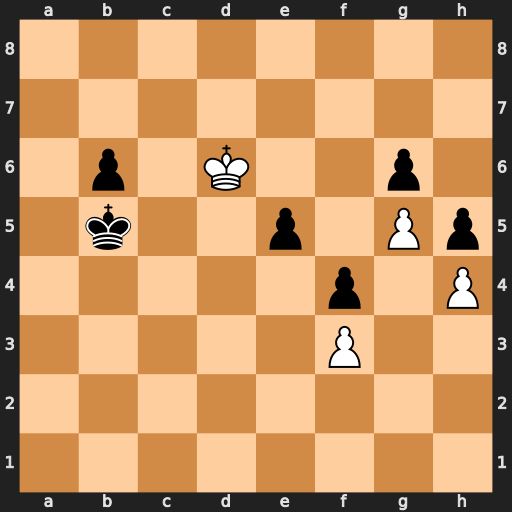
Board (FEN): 8/8/1p1K2p1/1k2p1Pp/5p1P/5P2/8/8
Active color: w
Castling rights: -
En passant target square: -
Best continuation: Kxe5 Kc5 Kf6 b5 Kxg6